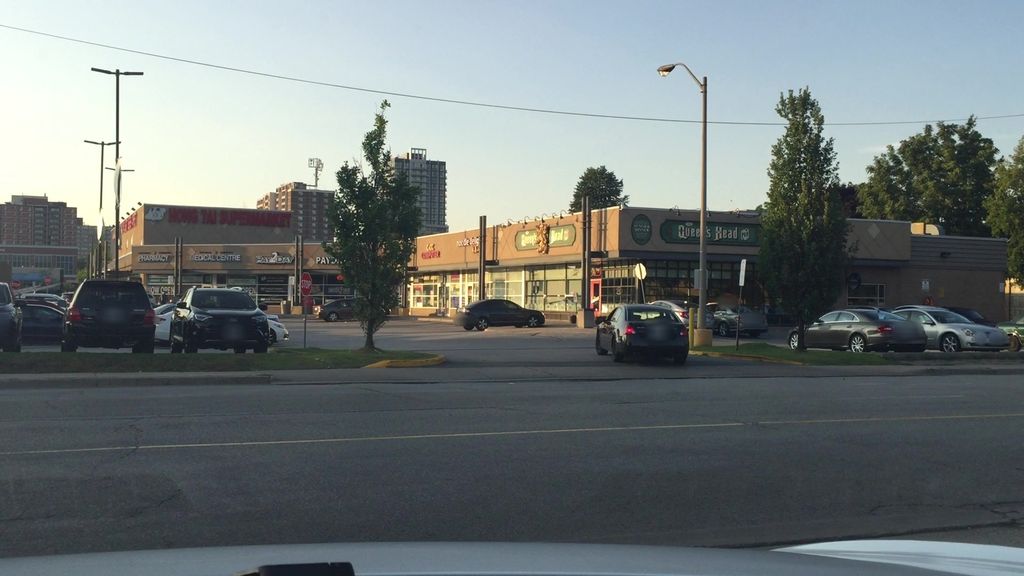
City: toronto